Question: I want to put the legend in my scatter plot, I used the 'c' parameter to group the classes and assign the colors.
My code is the following:
'''
peral = data[['SiO2a', 'A/CNK','Type', 'Code']]**
'''
'''
Locality SiO2a A/CNK Type Code
0 CN 71.58 1.13 Rhyolite 7
1 CN 71.76 1.14 Rhyolite 7
2 CN 70.95 1.08 Rhyolite 7
3 CN 70.79 1.14 Rhyolite 7
4 CN 71.69 1.12 Rhyolite 7
... ... ... ... ... ...
158 Pairique 63.74 1.09 mafic inclusion 11
159 Pairique 61.77 1.09 mafic inclusion 11
160 Huayra Huasi 65.43 1.10 mafic inclusion 11
161 Huayra Huasi 61.14 1.26 mafic inclusion 11
162 Huayra Huasi 62.53 1.21 mafic inclusion 11
'''
'''
plt.figure(figsize=(10,10))
plt.scatter(peral['SiO2a'], peral['A/CNK'], c=peral['Code'])
plt.legend()
plt.ylim(0.8,2.5)
plt.xlabel('SiO2 %wt')
plt.ylabel('A/CNK')
'''

The column ''Code'' is a result of applying 'LabelEncoder' to the column ''Type'', and I want to construct the legend with the original names of the column ''Type''.
Does anyone know how to do it?
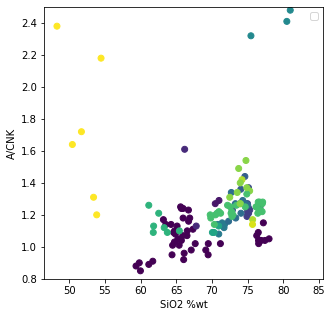
Answer: You could loop over ''Type'' values and apply each value as a filter:
'''
for type_ in df['Type'].unique():
ax.scatter(df[df['Type'] == type_]['SiO2a'], df[df['Type'] == type_]['A/CNK'], marker = 'o', label = type_)
'''
## Complete Code
'''
import pandas as pd
import matplotlib.pyplot as plt
df = pd.read_csv(r'data/data.csv')
fig, ax = plt.subplots(figsize = (10, 10))
for type_ in df['Type'].unique():
ax.scatter(df[df['Type'] == type_]['SiO2a'], df[df['Type'] == type_]['A/CNK'], marker = 'o', label = type_)
ax.legend(frameon = True)
ax.set_ylim(0.8,2.5)
ax.set_xlabel('SiO2 %wt')
ax.set_ylabel('A/CNK')
plt.show()
'''
<URL>